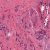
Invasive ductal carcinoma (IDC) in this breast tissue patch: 1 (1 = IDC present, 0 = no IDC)